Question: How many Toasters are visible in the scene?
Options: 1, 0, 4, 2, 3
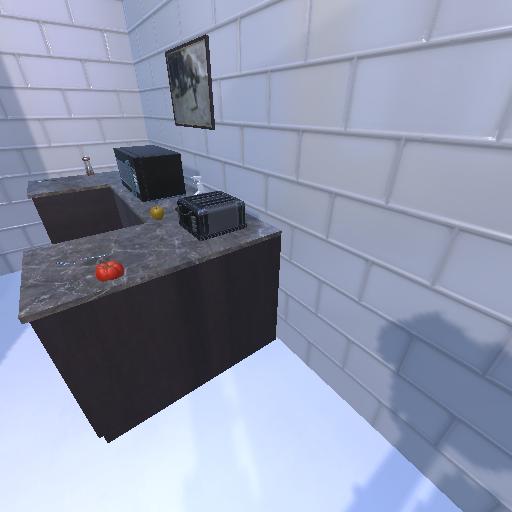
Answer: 1